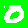
Digit: 0